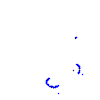
Particle: proton